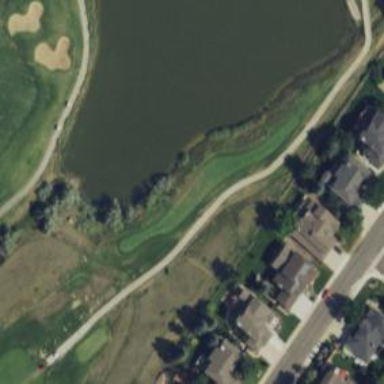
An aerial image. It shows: Well-maintained path specifically designed for golf carts.